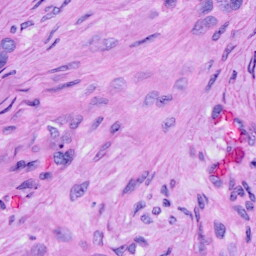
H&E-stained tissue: Ovarian